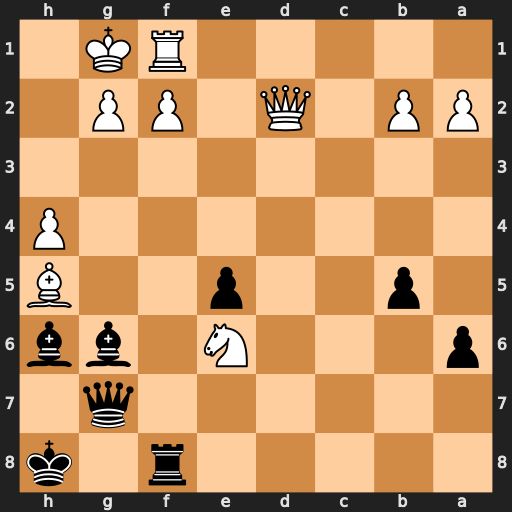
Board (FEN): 5r1k/6q1/p3N1bb/1p2p2B/7P/8/PP1Q1PP1/5RK1
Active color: b
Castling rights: -
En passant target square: -
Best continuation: Bxd2 Nxg7 Kxg7 Bxg6 Kxg6